Question: I have installed glassfish adapter and downloaded the glassfishserver 4.0,
I have followed the below steps ,
1)Go to Servers view, right-click with mouse and selected New - Server in contextual menu.
2)Choosed Glassfish 4 inside the available servers list
3)selected JDK and Run time name GlassFish 4.0
and gave already glassfish installed server path
C:/glassfish4/glassfish4/glassfish and got a message as "Found glassfish server version 4.0.0"
but still the next button is not enabled ?
Can anybody Please help me to install glassfish server with eclipse kepler?

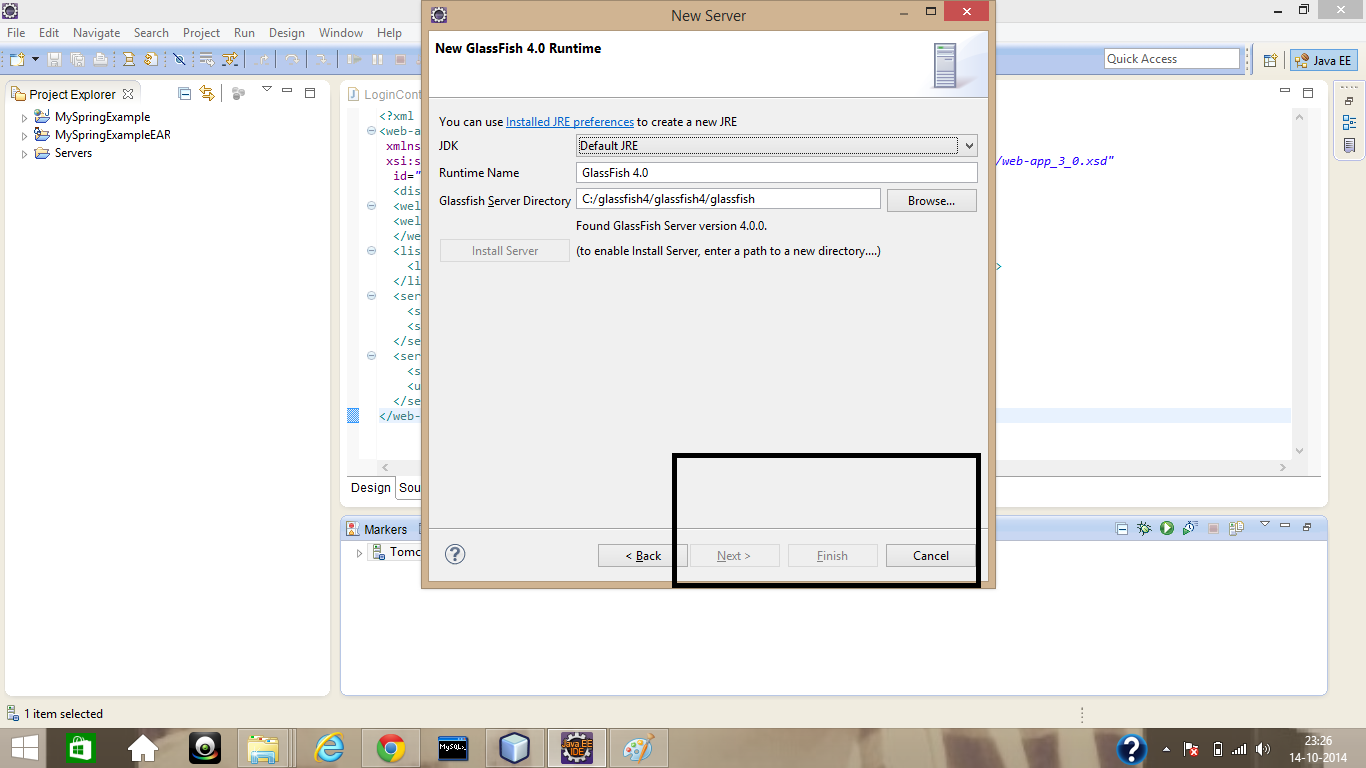
Answer: Probably a problem with your JDK... I think you have to download a new JDK (jdk7) here:
'''
http://www.oracle.com/technetwork/java/javase/downloads/jdk7-downloads-<PHONE>.html
'''
After you install it,
'''
Go to the 1st screen you have uploaded, and click "Installed JRE preferences"
click "Add...", "Next", "Directory", and select the new JDK folder previously installed
click "Finish"
And return to the "New Server" screen, select the new JDK and it will works (it's working for me today).
'''
<URL>